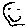
Label: smiley face